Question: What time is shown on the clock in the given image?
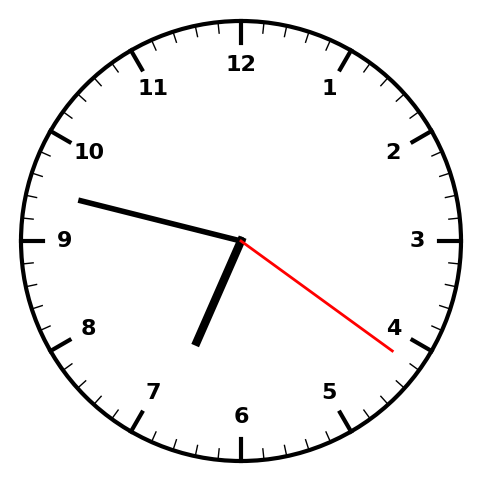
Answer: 06:47:21